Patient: sex M, age 69
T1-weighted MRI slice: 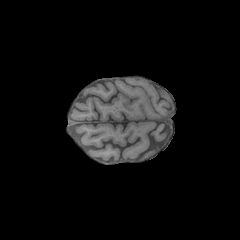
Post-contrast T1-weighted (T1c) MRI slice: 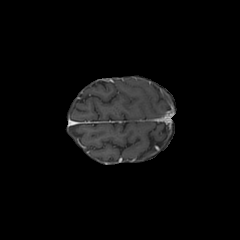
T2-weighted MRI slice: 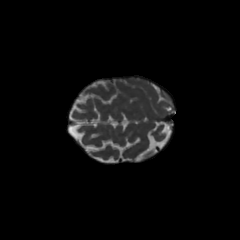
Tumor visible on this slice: no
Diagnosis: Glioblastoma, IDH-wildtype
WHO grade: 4